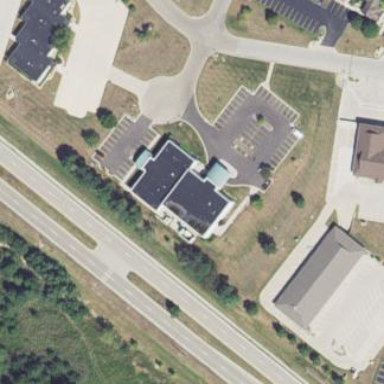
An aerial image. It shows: Clinic building.